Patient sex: M
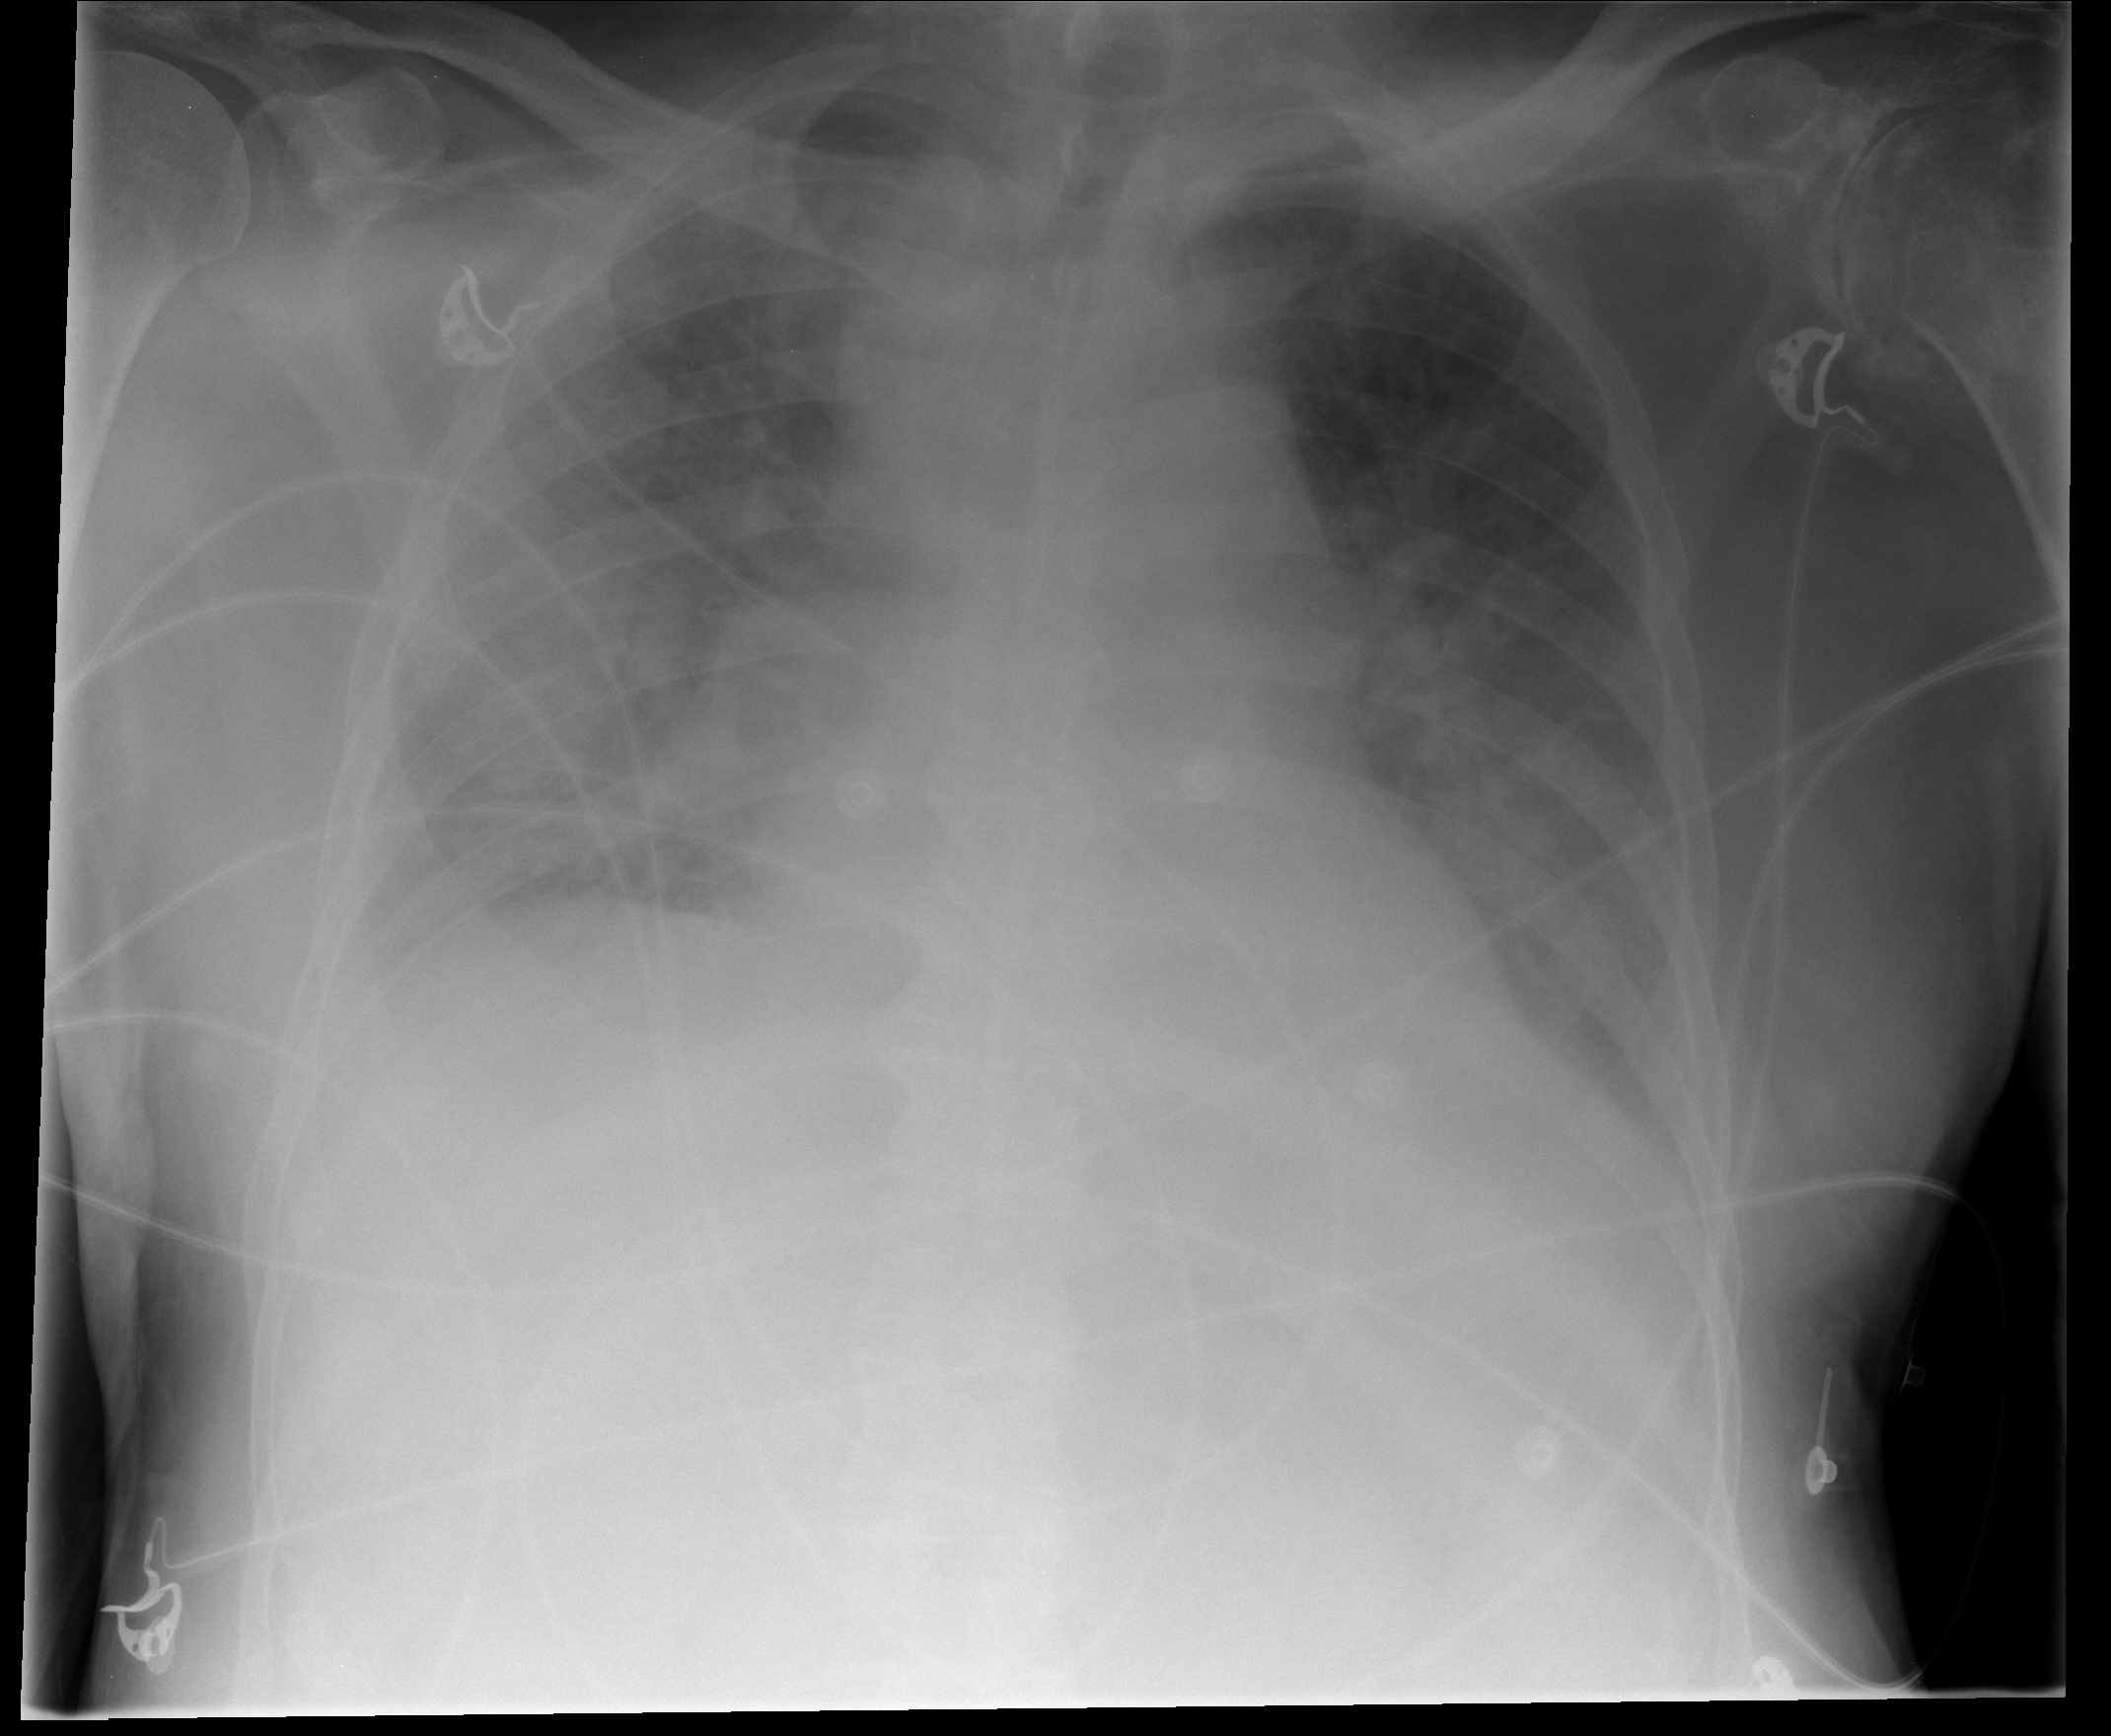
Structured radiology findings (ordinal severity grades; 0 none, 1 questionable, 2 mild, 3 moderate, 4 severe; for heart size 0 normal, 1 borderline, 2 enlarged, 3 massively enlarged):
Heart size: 0
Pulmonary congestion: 3
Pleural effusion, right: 2
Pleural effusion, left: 2
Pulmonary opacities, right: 3
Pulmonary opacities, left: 2
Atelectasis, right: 0
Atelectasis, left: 0